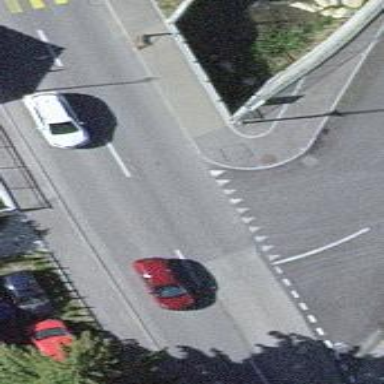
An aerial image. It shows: Secondary road with asphalt surface.